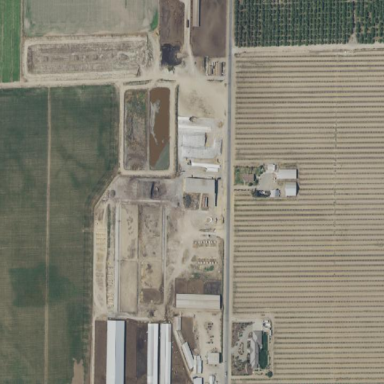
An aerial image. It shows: Farmyard area.